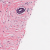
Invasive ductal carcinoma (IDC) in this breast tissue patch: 1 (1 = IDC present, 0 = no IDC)